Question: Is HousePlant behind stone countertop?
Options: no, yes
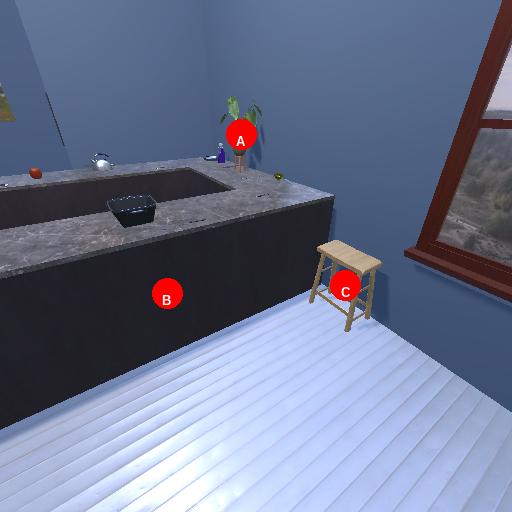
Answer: no